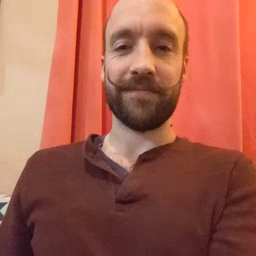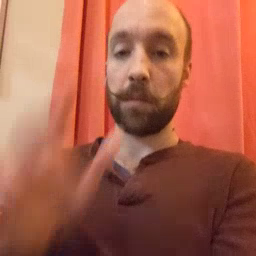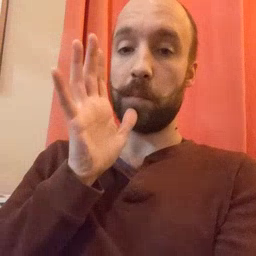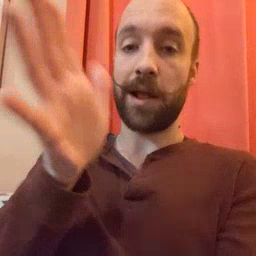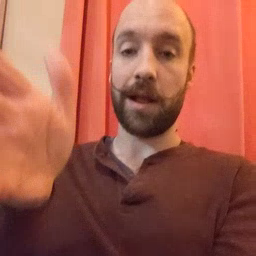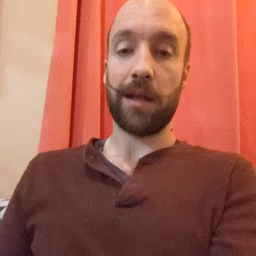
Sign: grandma